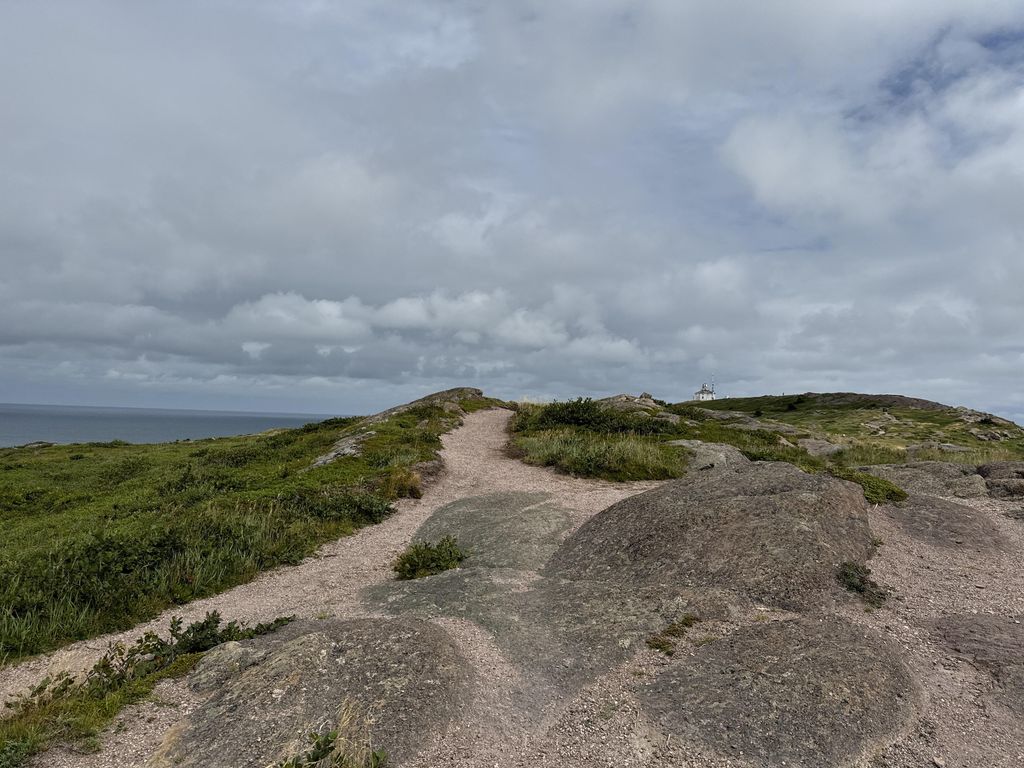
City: st_johns